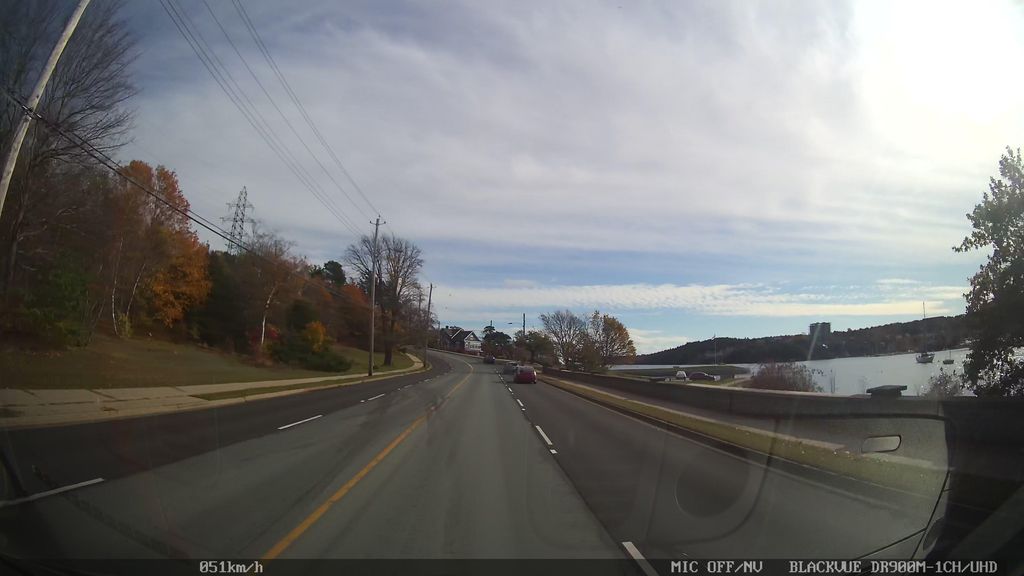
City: halifax